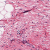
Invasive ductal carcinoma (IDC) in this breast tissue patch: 0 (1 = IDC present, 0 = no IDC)